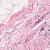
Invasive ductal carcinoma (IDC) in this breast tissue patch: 0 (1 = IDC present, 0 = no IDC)